Question: so my question today is about updating a <URL> so it can be called from a button in a loaded sub template.
In my case I'm using the <URL>. In my Pyramid project I have the modal sitting on the top of the main template. The button which opens the modal is sitting on a sub page template that is loaded into the main template.

'''
<body id="body-dashboard">
<div id="modalrequest" class="modal">
<section id="intro-request">
<h1>The Modal</h1>
'''
The generated markup on the loaded template page:
'''
<td class="table-request-btn incoming-icon">
<a href="#modalrequest" class="modalLink">Request Intro</a>
<button class="modalLink" href="#modalrequest">Request Intro</button>
</td>
'''
Now currently the way the Modal jQuery is setup, I'm not able to get it to work. '#body-dashboard' is the id of the main container in the main template. And '.modalLink' is the class on the button that is inside of the loaded template.
'''
// PopEasy for Request Intro
var modalObj = $('#body-dashboard');
//var modalObj = $('.modalLink');
if (modalObj.length && modalObj.modal) {
modalObj.modal({
trigger: '.modalLink',
olay:'div.overlay',
modals:'div.modal',
animationEffect: 'fadeIn',
animationSpeed: 400,
moveModalSpeed: 'slow',
background: '000',
opacity: 0.8,
openOnLoad: false,
docClose: true,
closeByEscape: true,
moveOnScroll: true,
resizeWindow: true,
close:'.closeBtn'
});
}
'''
Now when I first encountered this problem I <URL> with trying to target a dynamically created class.
This was the solution:
'''
$("body").on("click", ".register_unselected", function(){});
'''
I was able to use that technique to get my loaded template buttons to fire off an alert:
'''
$("#body-dashboard").on("click", ".modalLink", function(){
alert('this works!');
});
'''
However I'm still having no luck trying to use the same thing on the modal
'''
var modalObj = $('#body-dashboard .modalLink');
modalObj.modal({
trigger: '#body-dashboard .modalLink',
'''
How would you approach this problem? Do you need to see more code?
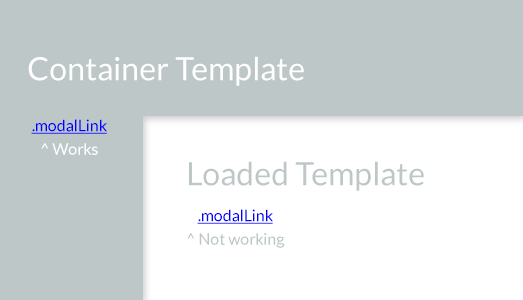
Answer: You have to call modal init function after the new template is loaded.